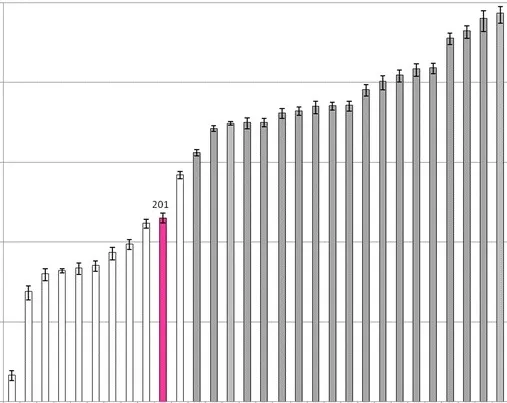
Expression of HMGA2 mRNA in fibroid 709/3 as compared to ten other arbitrarily chosen fibroids without cytogenetically detectable rearrangements of chromosomal region 12q14-15 (white columns) as well as to 19 fibroids that showed a microscopically visible rearrangement of this chromosomal segment (grey columns), respectively.
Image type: chart (chart)